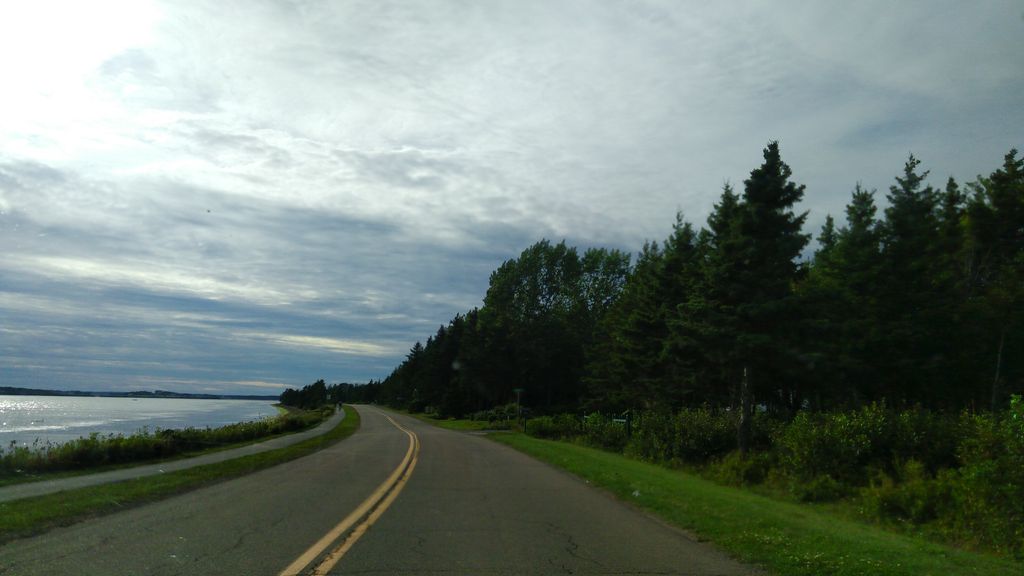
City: charlottetown